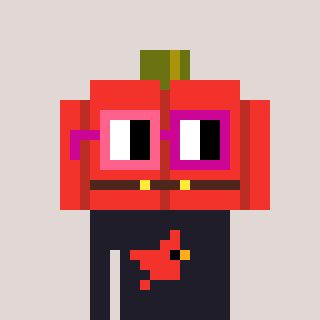
a pixel art character with square pink and red glasses, a pumpkin-shaped head and a grayscale-colored body on a warm background